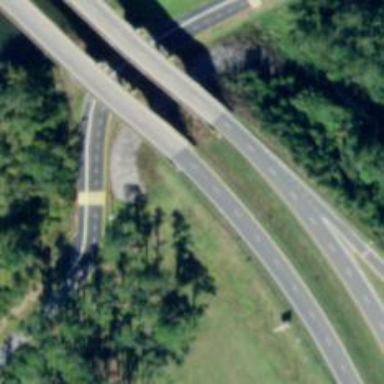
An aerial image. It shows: Bridge over motorway.